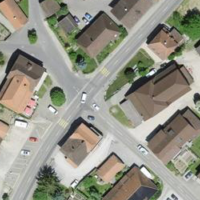
EUNIS habitat code: 54
Species observed at this site:
Larus michahellis
Grus grus
Sturnus vulgaris
Hirundo rustica
Passer domesticus
Motacilla alba
Delichon urbicum